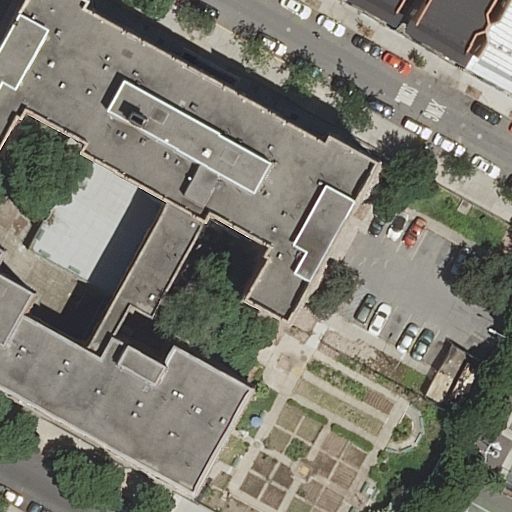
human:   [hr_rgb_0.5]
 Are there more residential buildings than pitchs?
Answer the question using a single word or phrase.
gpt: yes

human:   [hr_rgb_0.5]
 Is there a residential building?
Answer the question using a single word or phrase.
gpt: yes

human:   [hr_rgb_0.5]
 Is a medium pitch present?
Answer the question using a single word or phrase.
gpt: yes

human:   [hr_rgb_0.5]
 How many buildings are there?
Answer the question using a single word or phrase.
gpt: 4

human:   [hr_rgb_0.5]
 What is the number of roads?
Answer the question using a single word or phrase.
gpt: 4

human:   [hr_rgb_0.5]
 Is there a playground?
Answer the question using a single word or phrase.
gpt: yes

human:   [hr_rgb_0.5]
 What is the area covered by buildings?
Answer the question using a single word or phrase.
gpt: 1967m2

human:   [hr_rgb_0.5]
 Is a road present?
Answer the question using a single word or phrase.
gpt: yes

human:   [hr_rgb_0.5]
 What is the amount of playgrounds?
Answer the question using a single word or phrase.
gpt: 1

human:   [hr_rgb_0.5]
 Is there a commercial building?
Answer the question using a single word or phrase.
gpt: no

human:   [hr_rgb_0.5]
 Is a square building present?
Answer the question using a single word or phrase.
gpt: no

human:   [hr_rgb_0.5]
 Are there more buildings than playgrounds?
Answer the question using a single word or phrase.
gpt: yes

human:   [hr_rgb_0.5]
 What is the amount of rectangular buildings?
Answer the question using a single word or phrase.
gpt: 2

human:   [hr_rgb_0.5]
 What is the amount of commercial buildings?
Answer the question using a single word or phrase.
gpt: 0

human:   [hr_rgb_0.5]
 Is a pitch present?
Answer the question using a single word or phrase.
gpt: yes

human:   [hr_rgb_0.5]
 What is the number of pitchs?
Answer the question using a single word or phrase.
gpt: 1

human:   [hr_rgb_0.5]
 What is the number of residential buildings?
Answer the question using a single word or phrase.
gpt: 4

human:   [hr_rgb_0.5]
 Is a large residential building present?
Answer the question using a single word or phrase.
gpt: yes

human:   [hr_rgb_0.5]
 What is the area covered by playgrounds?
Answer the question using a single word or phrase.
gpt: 1589m2

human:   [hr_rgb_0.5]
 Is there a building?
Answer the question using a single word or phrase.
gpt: yes

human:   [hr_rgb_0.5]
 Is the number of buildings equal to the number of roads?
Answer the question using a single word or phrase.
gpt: yes

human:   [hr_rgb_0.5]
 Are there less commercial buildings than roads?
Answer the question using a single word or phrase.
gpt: yes

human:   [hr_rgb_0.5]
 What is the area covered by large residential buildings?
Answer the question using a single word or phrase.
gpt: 1938m2

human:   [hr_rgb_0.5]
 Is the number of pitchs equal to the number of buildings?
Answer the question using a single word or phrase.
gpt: no

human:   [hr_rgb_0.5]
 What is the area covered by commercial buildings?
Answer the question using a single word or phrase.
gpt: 0m2

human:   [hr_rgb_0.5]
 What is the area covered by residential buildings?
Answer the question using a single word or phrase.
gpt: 1967m2

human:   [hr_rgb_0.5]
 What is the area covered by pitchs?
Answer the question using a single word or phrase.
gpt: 369m2

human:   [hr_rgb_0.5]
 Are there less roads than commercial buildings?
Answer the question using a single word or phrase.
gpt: no

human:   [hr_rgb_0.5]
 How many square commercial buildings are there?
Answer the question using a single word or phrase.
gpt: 0

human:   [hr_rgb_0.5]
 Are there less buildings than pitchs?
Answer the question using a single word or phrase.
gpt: no

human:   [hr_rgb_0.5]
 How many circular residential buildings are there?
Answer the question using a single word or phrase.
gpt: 0

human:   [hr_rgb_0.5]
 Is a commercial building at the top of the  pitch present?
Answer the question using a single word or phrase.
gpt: no

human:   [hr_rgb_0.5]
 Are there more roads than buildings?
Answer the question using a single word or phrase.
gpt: no

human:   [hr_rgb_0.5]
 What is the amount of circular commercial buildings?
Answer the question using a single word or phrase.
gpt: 0

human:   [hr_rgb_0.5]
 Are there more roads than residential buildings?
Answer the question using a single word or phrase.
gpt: no

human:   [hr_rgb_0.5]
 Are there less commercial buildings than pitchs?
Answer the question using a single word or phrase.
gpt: yes

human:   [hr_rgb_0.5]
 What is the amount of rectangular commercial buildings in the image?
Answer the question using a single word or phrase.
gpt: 0

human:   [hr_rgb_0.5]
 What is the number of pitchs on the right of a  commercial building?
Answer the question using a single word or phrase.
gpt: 0

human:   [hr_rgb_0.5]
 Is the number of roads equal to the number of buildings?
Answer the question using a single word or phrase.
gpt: yes

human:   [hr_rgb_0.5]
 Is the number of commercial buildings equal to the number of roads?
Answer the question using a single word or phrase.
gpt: no

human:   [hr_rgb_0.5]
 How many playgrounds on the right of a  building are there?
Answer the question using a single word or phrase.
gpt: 1

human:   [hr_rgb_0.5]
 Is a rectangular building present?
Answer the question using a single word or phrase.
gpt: yes

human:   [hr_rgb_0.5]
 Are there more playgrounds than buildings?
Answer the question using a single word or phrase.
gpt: no

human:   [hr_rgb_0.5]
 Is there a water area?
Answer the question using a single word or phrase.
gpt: no

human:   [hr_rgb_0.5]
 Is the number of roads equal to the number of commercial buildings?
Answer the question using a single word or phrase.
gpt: no

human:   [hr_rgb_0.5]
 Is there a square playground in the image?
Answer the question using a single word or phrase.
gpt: no

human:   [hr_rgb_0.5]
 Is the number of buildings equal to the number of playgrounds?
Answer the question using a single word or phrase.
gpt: no

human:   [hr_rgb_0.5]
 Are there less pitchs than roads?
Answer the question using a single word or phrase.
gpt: yes

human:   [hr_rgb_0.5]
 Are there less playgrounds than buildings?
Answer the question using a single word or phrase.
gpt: yes

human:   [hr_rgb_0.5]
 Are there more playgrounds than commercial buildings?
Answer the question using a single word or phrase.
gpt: yes

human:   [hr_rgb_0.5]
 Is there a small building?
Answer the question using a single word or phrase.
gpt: yes

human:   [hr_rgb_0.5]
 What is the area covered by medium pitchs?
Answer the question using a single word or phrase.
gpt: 369m2

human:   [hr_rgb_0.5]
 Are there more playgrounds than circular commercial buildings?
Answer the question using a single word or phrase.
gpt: yes

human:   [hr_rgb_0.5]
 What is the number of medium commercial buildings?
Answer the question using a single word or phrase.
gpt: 0

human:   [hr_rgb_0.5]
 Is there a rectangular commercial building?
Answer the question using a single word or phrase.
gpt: no

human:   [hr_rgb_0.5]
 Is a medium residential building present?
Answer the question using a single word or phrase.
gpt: no

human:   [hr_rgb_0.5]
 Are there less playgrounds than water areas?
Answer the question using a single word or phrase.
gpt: no

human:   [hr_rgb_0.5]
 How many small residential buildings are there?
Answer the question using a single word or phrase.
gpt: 2

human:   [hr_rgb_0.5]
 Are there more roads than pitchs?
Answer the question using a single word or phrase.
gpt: yes

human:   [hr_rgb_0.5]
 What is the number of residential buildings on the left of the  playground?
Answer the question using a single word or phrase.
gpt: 4

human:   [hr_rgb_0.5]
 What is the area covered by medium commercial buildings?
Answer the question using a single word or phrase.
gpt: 0m2

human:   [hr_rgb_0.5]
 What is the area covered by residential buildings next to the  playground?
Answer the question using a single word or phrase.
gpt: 1967m2

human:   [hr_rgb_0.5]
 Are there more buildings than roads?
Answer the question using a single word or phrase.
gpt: no

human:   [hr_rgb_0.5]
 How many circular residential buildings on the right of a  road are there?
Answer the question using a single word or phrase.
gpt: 0